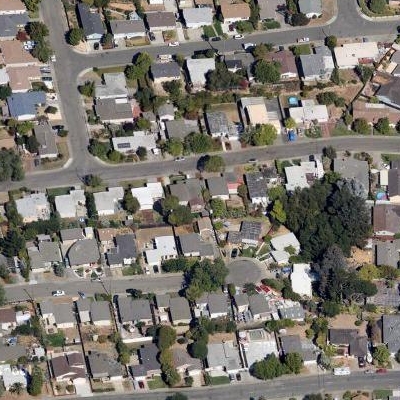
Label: fResident